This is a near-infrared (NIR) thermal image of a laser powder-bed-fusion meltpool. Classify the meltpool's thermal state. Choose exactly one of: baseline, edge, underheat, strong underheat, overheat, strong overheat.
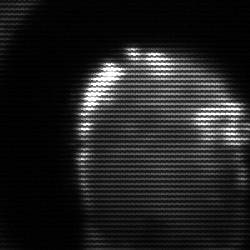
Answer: edge